Question: Here's an ugly image showing what I'm trying to achieve. Basically I need to use the page scrollbars to scroll a DIV (whose height to set to visible area).

Is this even possible in pure html5/CSS, if so how?
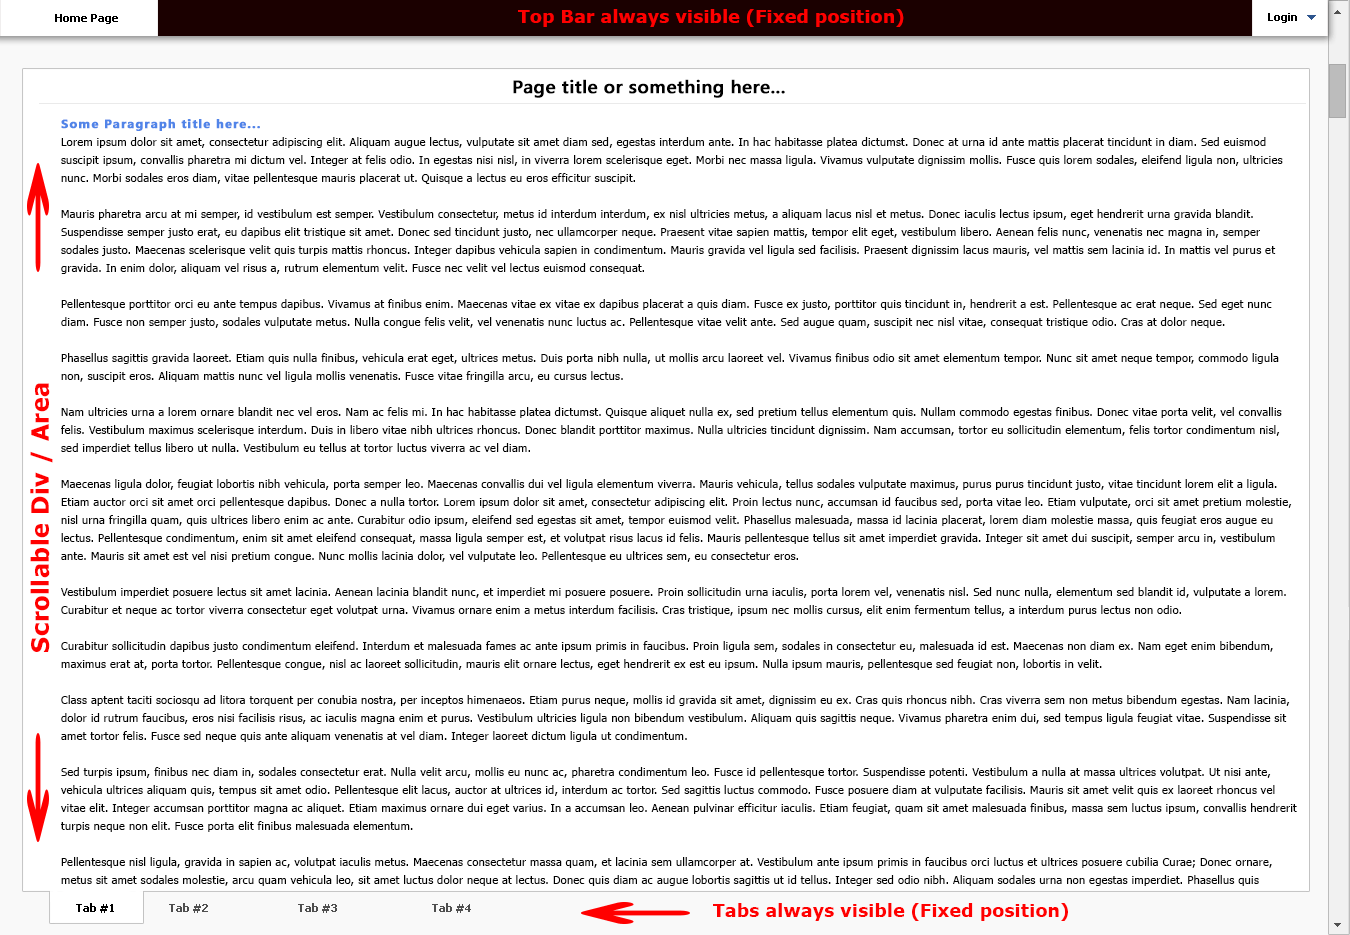
Answer: How about framing your div out with a stack of fixed position border elements? Something like this:
'''
<!-- don't forget to declare a doctype -->
<body>
<!-- leave these empty -->
<div id="frameTop"></div>
<div id="frameBottom"></div>
<div id="frameLeft"></div>
<div id="frameRight"></div>
<!-- put stuff in these -->
<div id="top">Content here</div>
<div id="content">
<h3>Page title</h3>
<p>Text here.</p>
</div>
<div id="bottom">Tabs</div>
</body>
'''
Set borderTop to have a bottom border style, borderBottom to have a top border style, then borderLeft and borderRight have a solid background color to hide the border lines at the corners.
<URL>
---
I <URL> that might be preferable. The HTML is certainly cleaner. Instead of using empty divs for frameTop, frameBottom, etc, use css psuedo elements on body:before and body:after. Then your HTML looks more like this:
'''
<body>
<div id="top">Content here</div>
<div class="tab">
<input type="radio" id="tab1" name="tab" class="radioTab" checked="checked" />
<div class="content">
<h3>Tab title</h3>
<p>Text here.</p>
</div>
<label for="tab1">Tab 1</label>
</div>
<div class="tab">
<input type="radio" id="tab2" name="tab" class="radioTab" />
<div class="content">
<h3>Tab title 2</h3>
<p>Different text here.</p>
</div>
<label for="tab2">Tab 2</label>
</div>
</body>
'''
<URL> for the CSS that makes it work. I was a little lazy with the margin definitions in that fiddle, but it works well enough for a proof of concept.